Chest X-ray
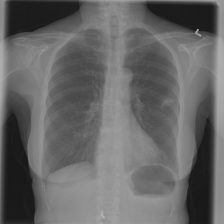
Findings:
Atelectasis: negative
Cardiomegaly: negative
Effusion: negative
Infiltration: negative
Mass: negative
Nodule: negative
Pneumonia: negative
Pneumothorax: negative
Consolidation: negative
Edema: negative
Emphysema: negative
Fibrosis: negative
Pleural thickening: negative
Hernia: negative